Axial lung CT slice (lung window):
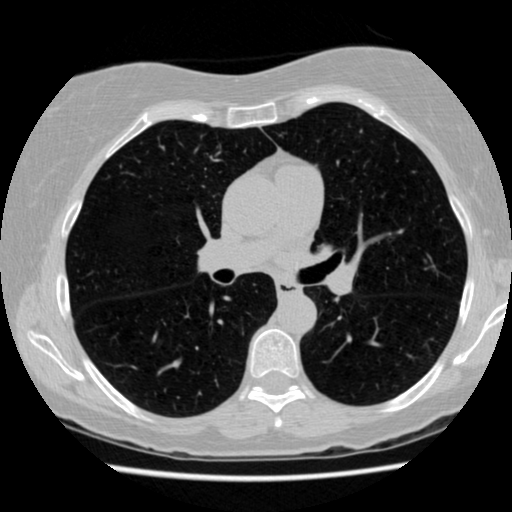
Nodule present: no